Question: I have this <URL>. The problem is that IE doesn't support background-size, so I get this:

How can I solve this? I tried to create a background-image with a higher height, but doesn't change anything.
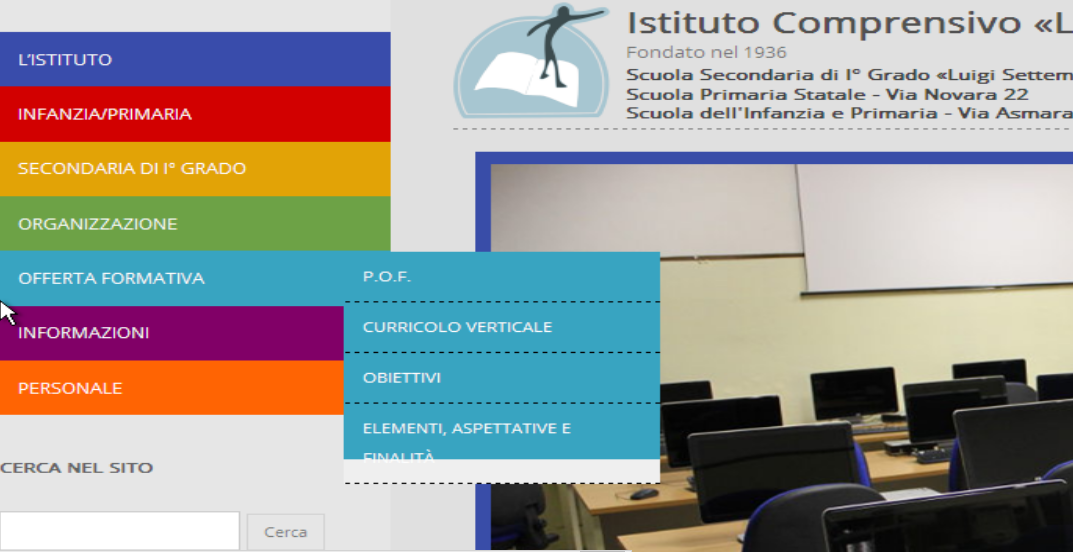
Answer: Since your image is a solid color, you can just remove the 'background-size' and 'background-repeat: none' (ie. let it repeat).
Alternately, you could do away with the 'background-image' and use a background color with transparency:
'''
.test {
background: rgb(255, 255, 255); // solid white fallback for old browsers
background: rgba(255, 255, 255, 0.5); // 50% transparent white
}
'''